Field crop: maize
Growth stage: 2
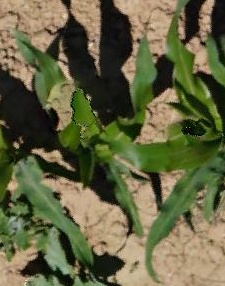
Species: maize